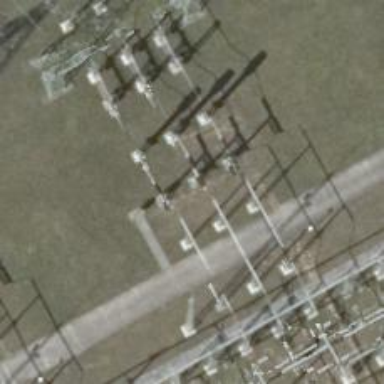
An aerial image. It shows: Power line with three cables in bay configuration.